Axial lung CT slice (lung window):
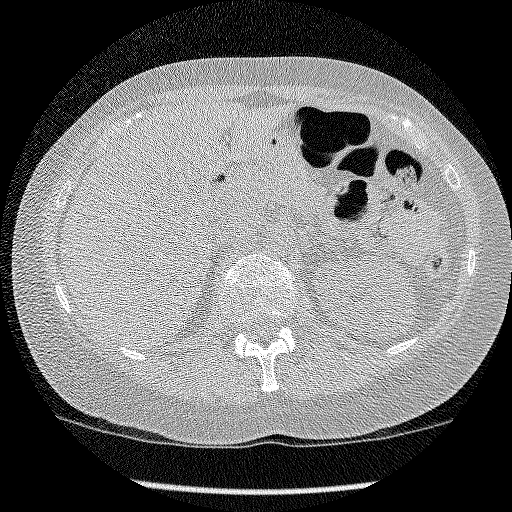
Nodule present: no